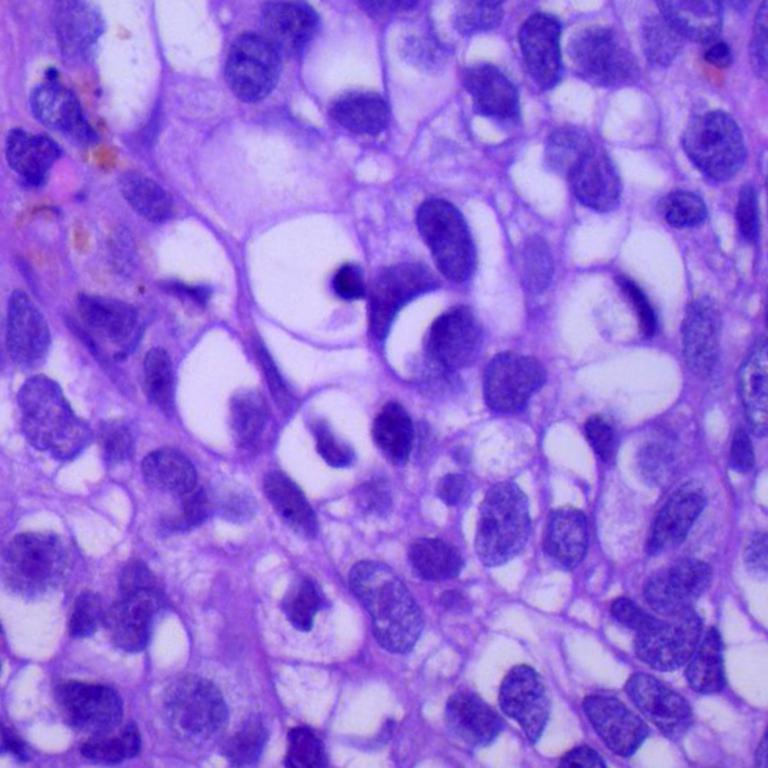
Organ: lung
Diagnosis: squamous carcinomas